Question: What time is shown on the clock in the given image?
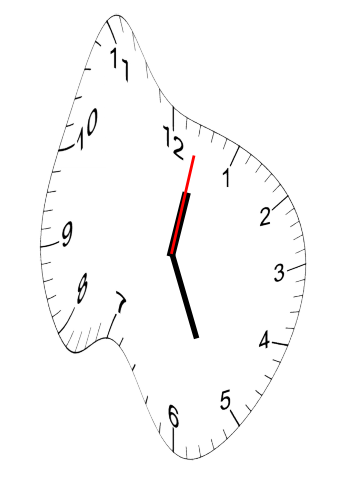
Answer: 12:26:02